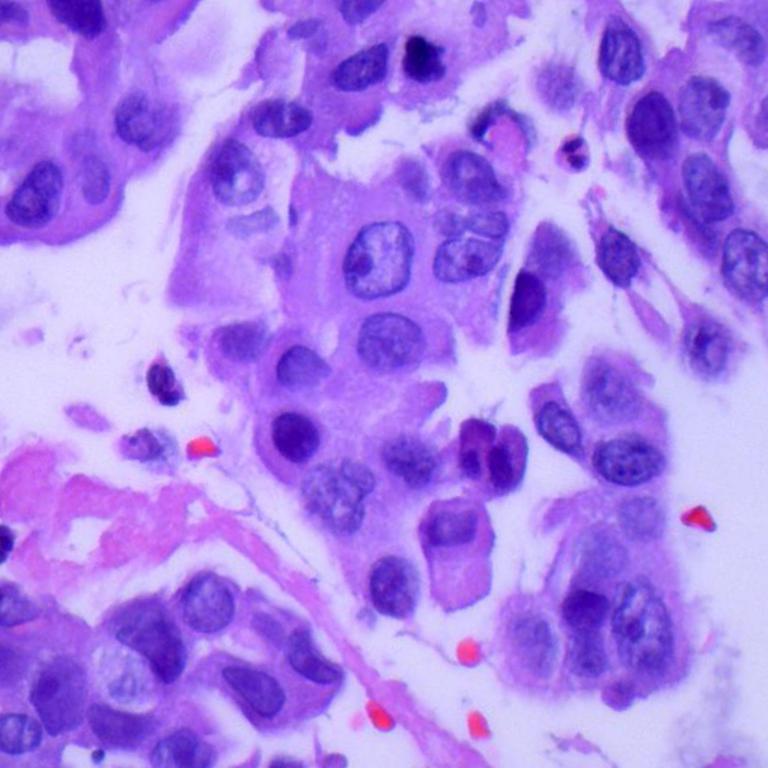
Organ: lung
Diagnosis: adenocarcinomas